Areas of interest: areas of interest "Swimming Pool"
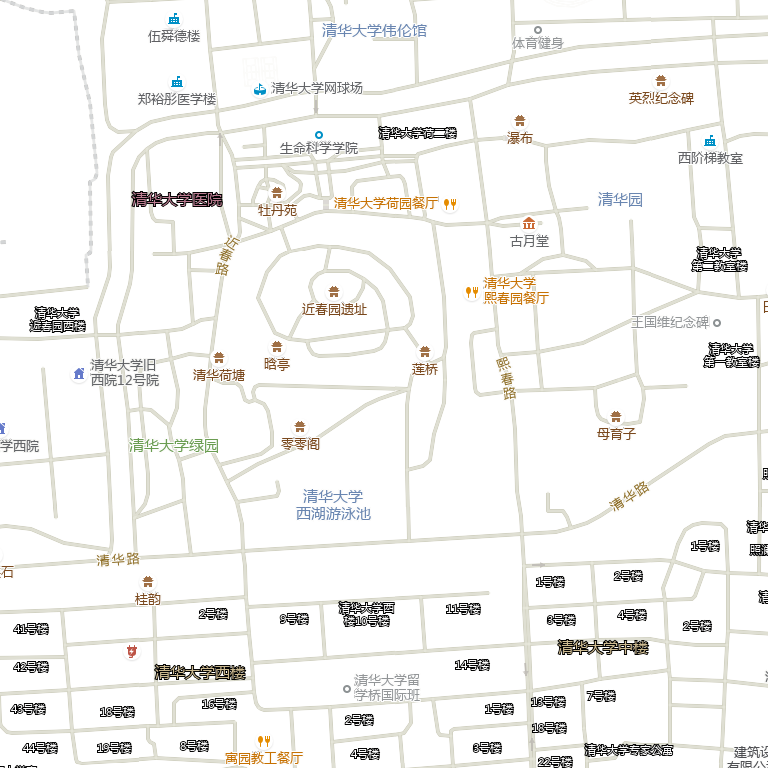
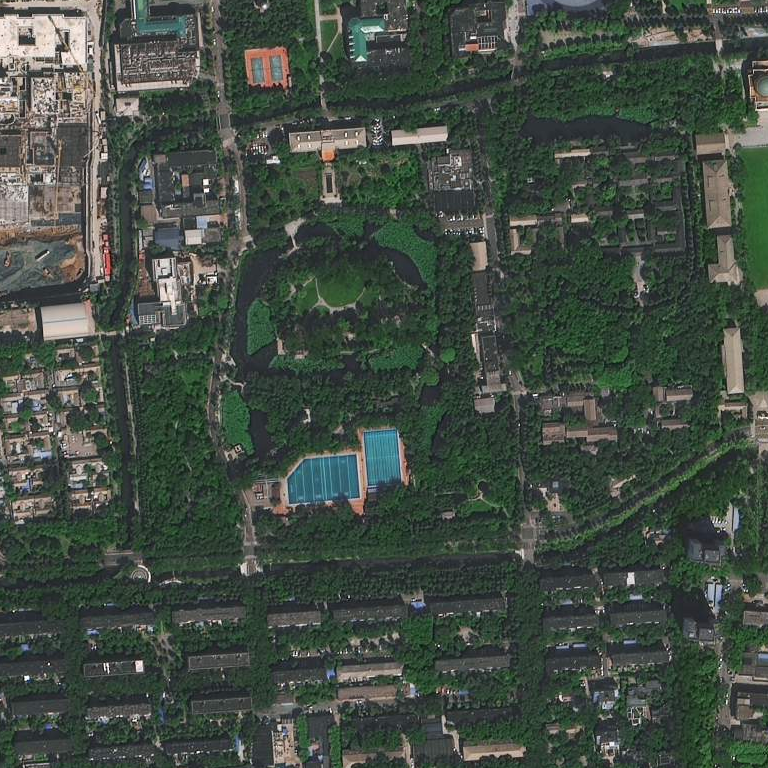